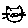
Label: cat